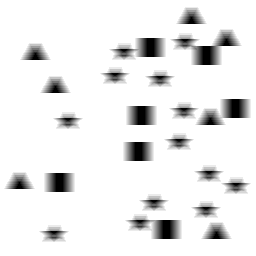
Squares: 7
Triangles: 7
Stars: 13
Total shapes: 27